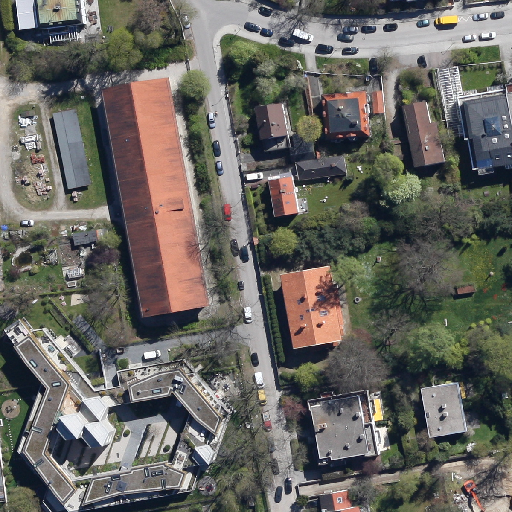
Referring expression: road